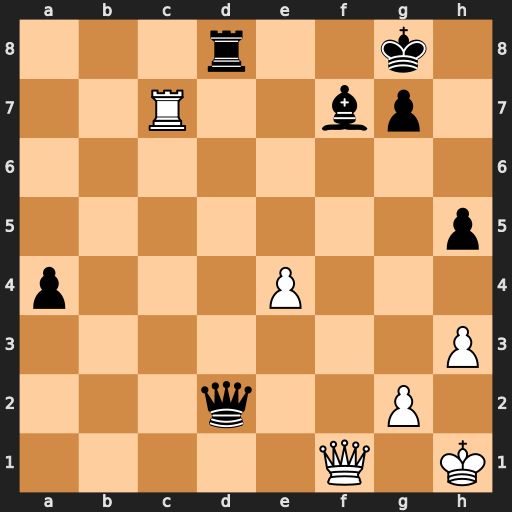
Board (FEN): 3r2k1/2R2bp1/8/7p/p3P3/7P/3q2P1/5Q1K
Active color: w
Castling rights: -
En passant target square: -
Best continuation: Qxf7+ Kh8 Qxg7#